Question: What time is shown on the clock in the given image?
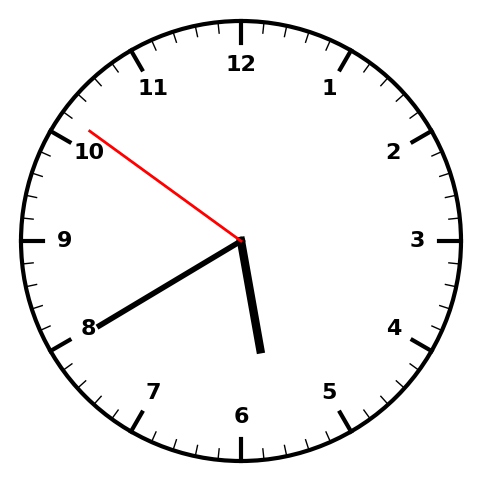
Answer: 05:39:51